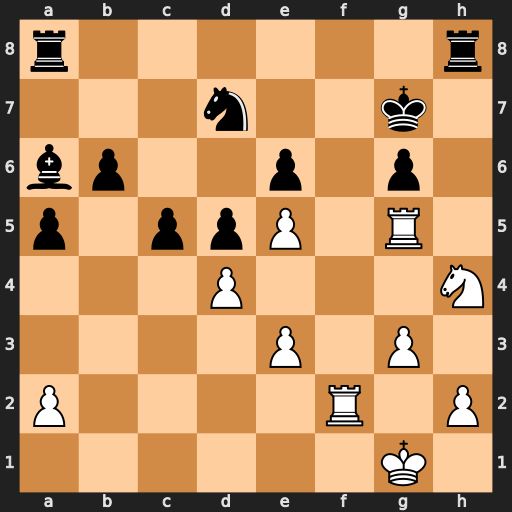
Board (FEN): r6r/3n2k1/bp2p1p1/p1ppP1R1/3P3N/4P1P1/P4R1P/6K1
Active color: w
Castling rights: -
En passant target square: -
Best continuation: Rxg6+ Kh7 Rf7#